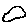
Label: cloud